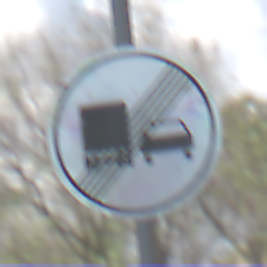
Verkehrszeichen: EndeUeberholverbotKraftfahrzeuge
Umgebung: Outdoor, Nature
Tageszeit: Midday
Wetter: PartlyCloudy
Licht: Natural
Jahreszeit: Autumn
Kontrast: HighContrast